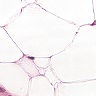
Metastatic tissue present: no